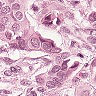
Metastatic tissue present: yes